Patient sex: M
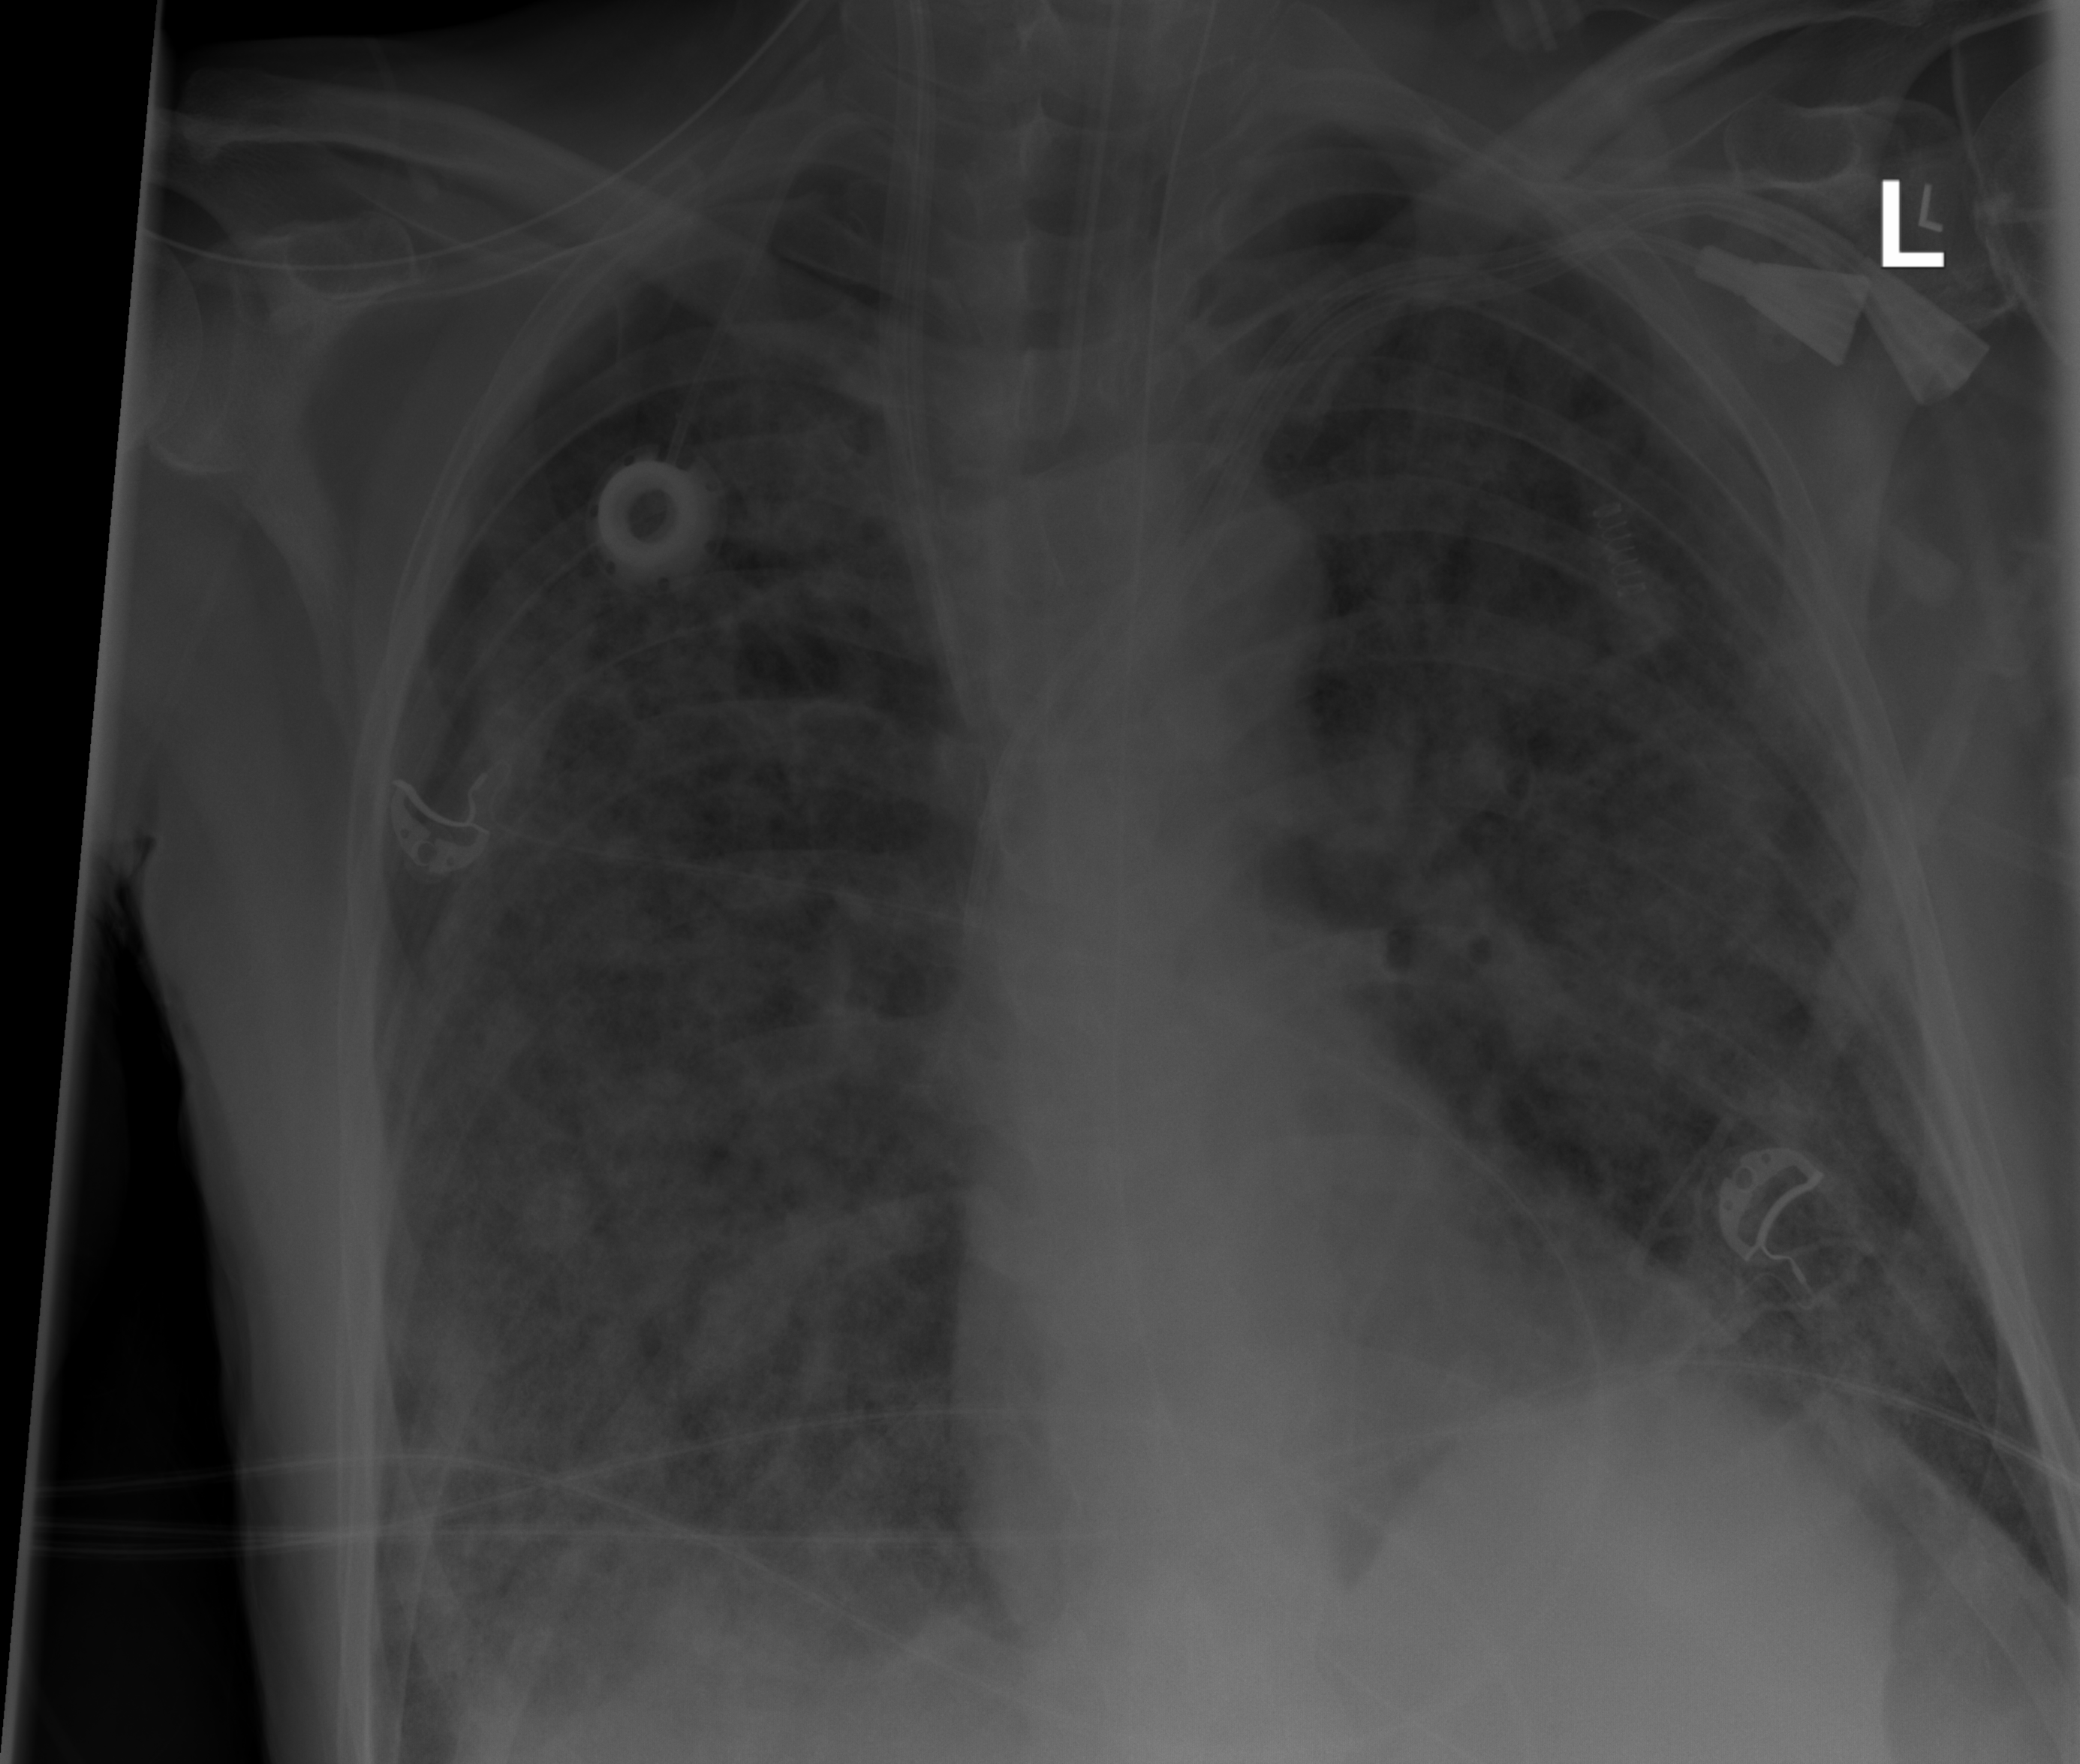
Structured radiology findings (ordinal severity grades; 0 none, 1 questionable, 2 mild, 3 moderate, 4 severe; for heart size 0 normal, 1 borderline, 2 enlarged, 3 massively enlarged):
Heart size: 1
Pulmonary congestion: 0
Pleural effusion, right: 0
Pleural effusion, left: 0
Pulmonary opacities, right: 3
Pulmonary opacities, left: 3
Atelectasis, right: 0
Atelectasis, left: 0